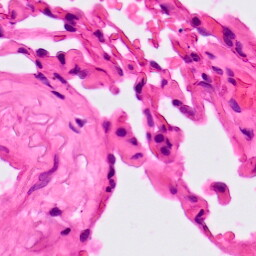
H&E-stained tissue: Lung